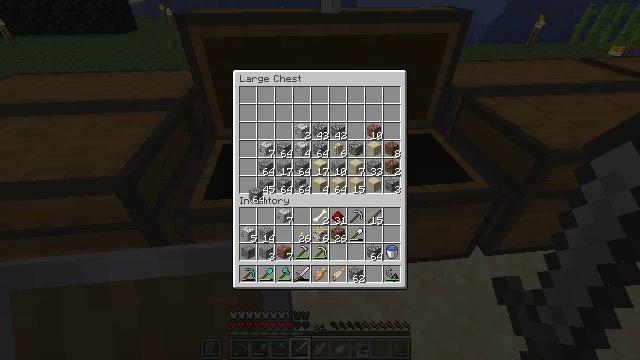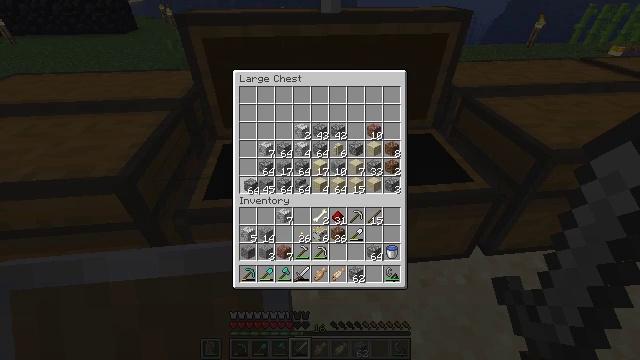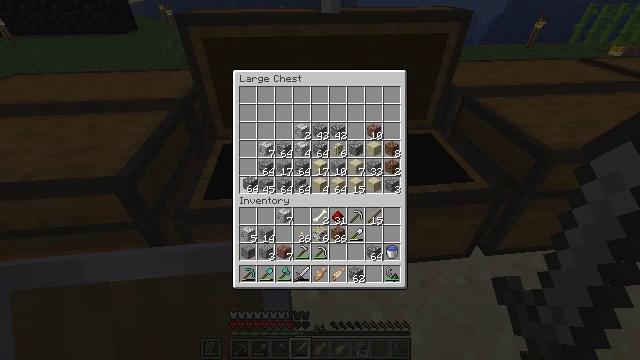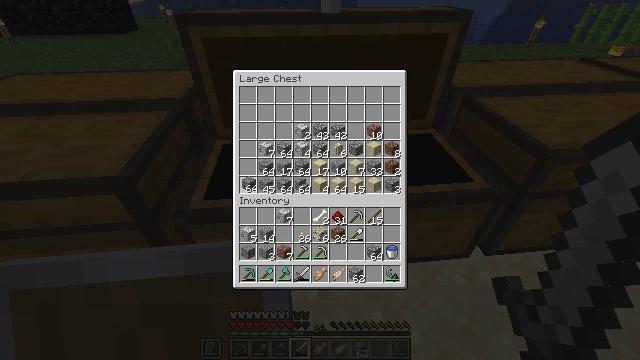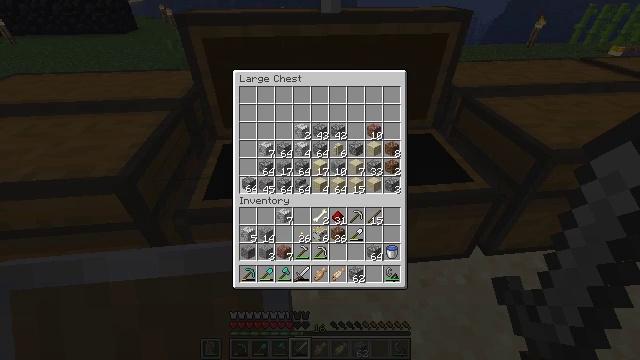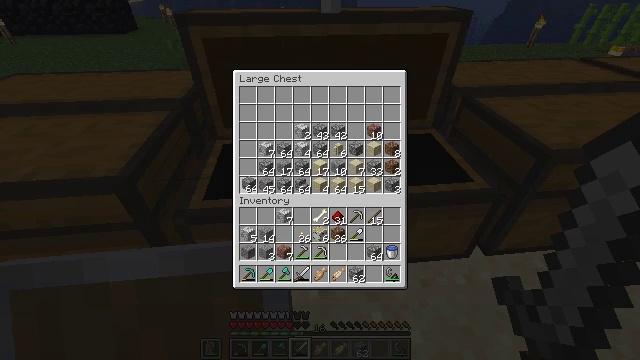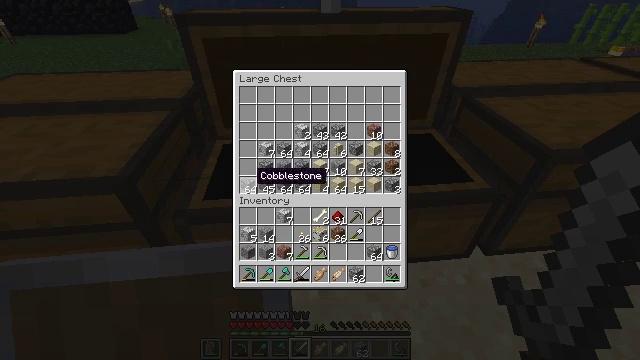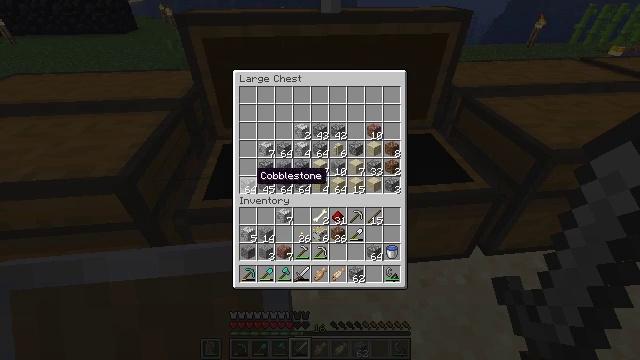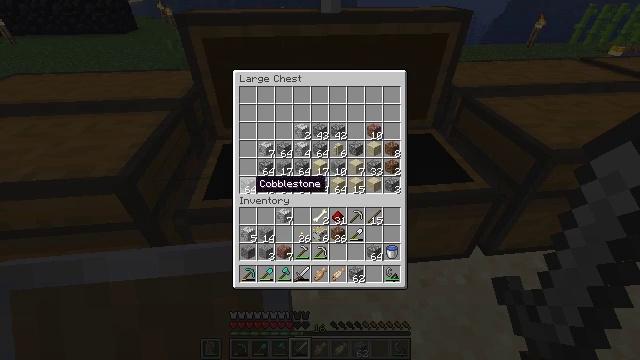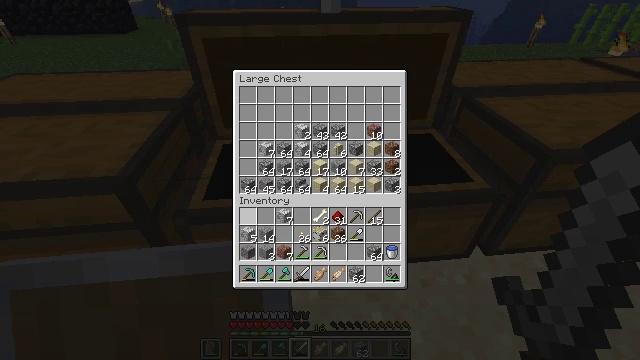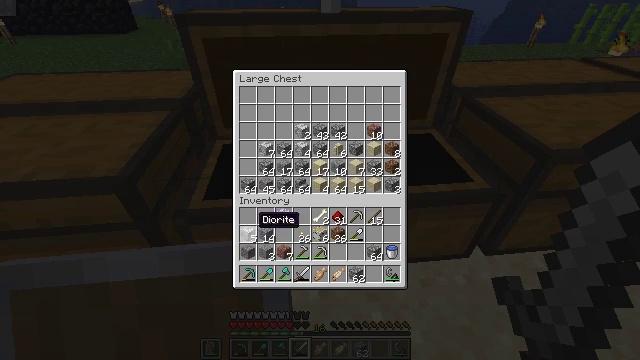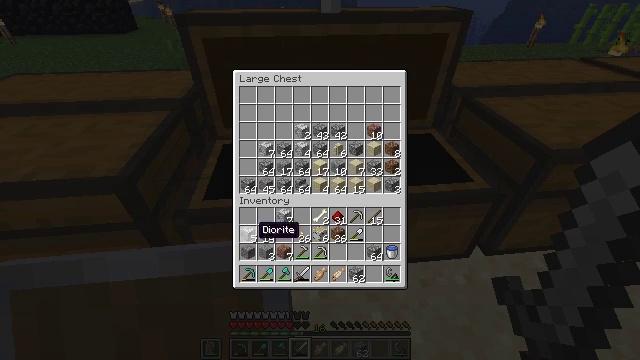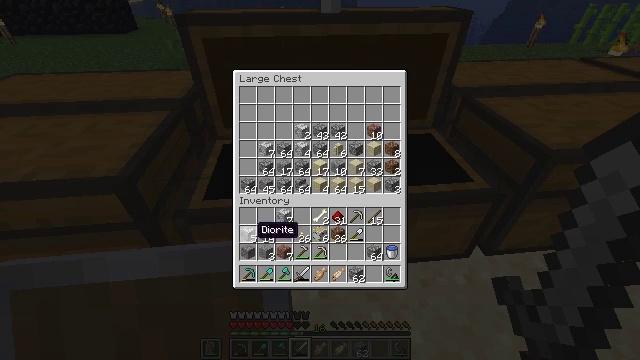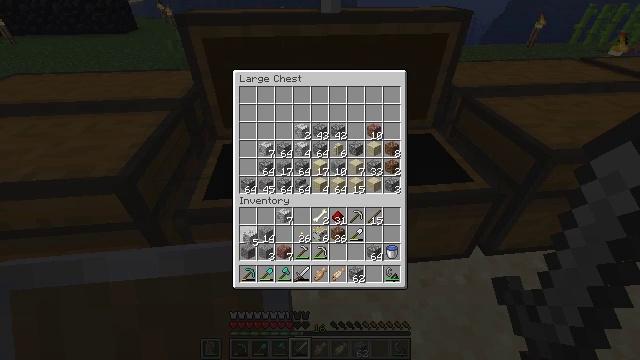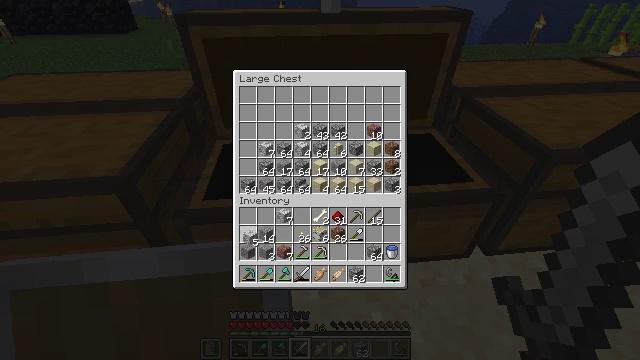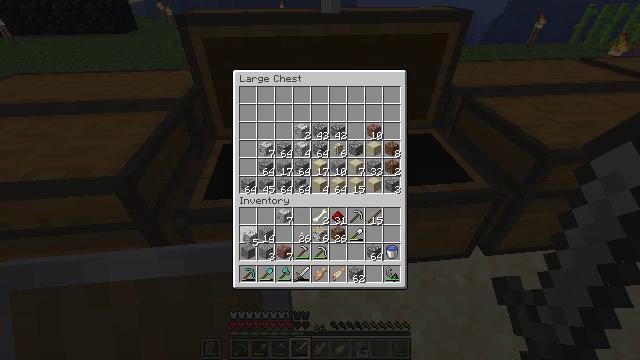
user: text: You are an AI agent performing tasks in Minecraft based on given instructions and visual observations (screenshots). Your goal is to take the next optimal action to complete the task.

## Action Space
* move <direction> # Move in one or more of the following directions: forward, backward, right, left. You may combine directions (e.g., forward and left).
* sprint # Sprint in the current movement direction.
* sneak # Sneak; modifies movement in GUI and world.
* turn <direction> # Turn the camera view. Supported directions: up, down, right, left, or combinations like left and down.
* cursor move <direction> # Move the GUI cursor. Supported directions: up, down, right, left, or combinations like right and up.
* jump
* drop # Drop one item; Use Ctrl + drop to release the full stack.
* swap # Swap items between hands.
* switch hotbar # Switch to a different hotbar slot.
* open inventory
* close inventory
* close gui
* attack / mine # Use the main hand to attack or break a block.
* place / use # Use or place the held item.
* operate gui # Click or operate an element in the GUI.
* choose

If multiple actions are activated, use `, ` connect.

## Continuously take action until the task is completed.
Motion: motion action
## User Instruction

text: Harvest kelp from the ocean.
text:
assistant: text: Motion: cursor move up
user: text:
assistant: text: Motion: no_op
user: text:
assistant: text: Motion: operate gui
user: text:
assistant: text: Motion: operate gui
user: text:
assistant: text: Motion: operate gui
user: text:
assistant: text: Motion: no_op
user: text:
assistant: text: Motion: no_op
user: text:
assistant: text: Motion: cursor move down
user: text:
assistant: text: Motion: cursor move down
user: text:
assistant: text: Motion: cursor move down
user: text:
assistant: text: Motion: cursor move down
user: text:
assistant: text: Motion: no_op
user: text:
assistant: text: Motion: operate gui
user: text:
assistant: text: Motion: operate gui
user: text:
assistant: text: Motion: operate gui
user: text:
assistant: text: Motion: no_op
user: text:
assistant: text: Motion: cursor move up
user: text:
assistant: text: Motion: cursor move up
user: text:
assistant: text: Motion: cursor move up
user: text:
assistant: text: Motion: no_op
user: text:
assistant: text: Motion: operate gui
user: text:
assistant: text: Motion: operate gui
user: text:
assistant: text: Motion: operate gui
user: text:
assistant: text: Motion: operate gui
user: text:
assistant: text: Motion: no_op
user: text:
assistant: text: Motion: no_op
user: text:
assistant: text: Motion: cursor move down
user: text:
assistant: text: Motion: cursor move down
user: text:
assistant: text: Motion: cursor move down
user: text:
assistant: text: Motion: cursor move down